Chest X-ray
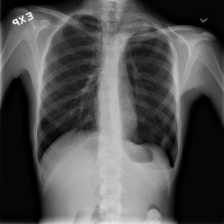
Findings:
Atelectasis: negative
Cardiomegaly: negative
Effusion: negative
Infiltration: negative
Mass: negative
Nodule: negative
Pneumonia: negative
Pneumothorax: negative
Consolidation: negative
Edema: negative
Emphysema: negative
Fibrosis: negative
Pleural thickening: negative
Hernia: negative